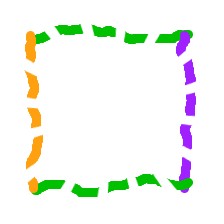
Shape: square